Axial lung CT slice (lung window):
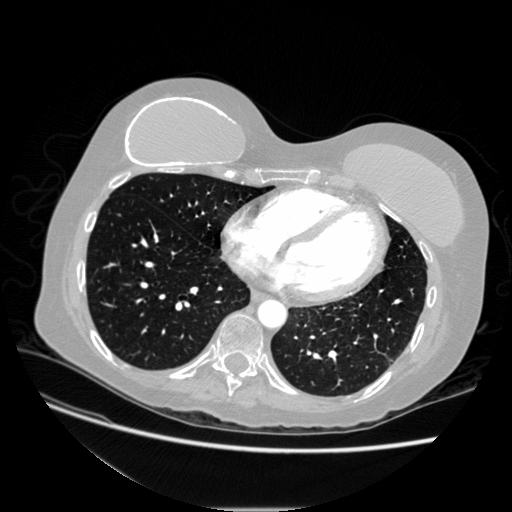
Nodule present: no